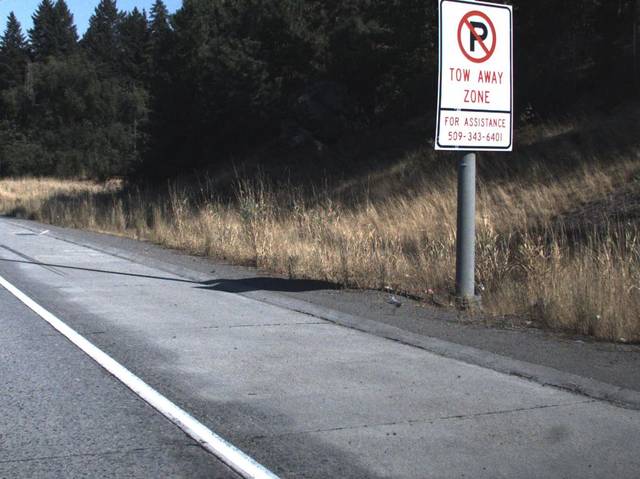
Region: United States
Coordinates: 47.64, -117.467